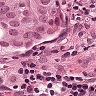
Metastatic tissue present: yes